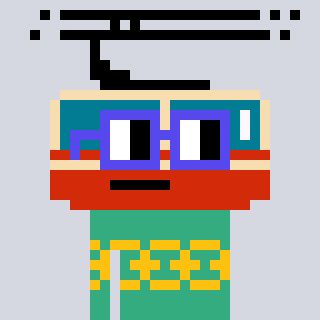
a pixel art character with square blue glasses, a tram wagon-shaped head and a teal-colored body on a cool background